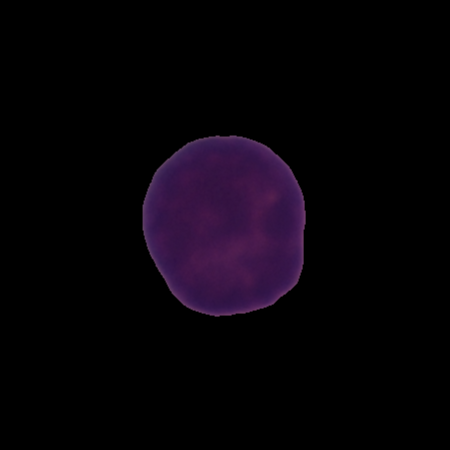
Label: healthy